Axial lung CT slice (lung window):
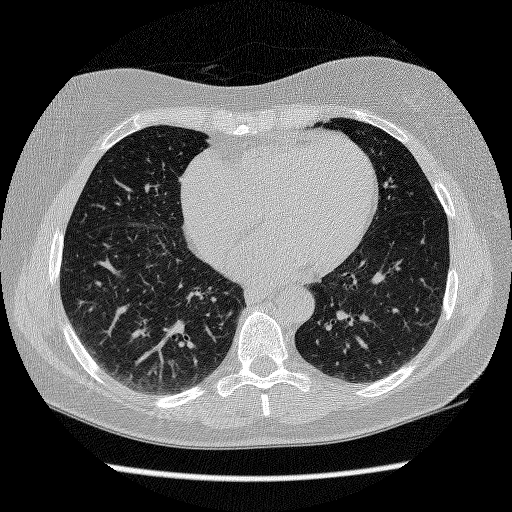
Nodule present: no